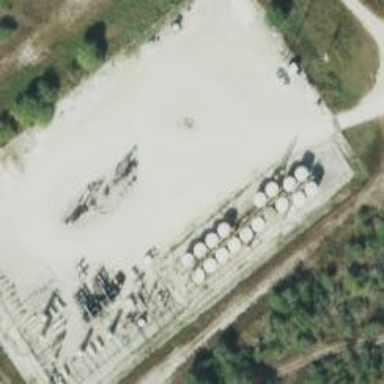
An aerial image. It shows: Storage tank with man-made structure.